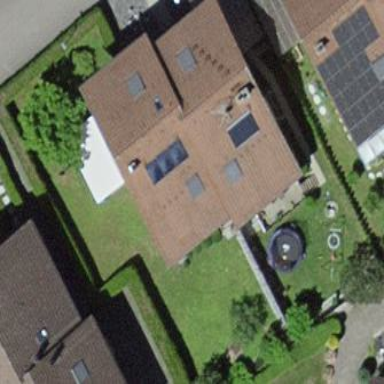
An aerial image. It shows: Gabled roof house.